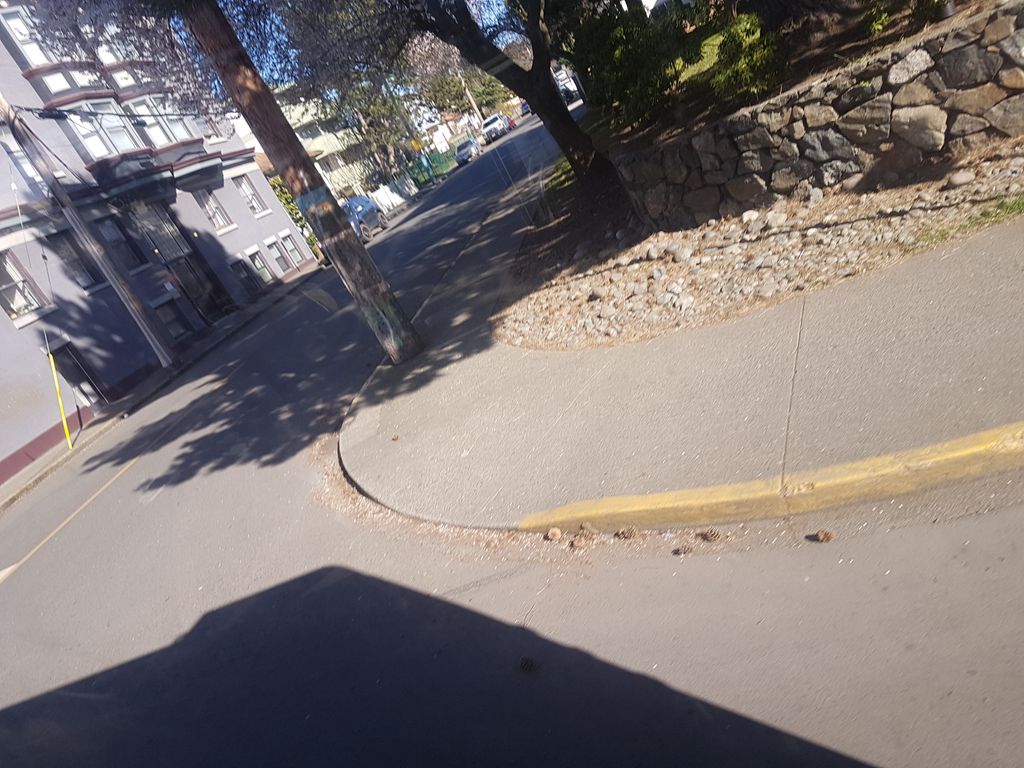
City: victoria